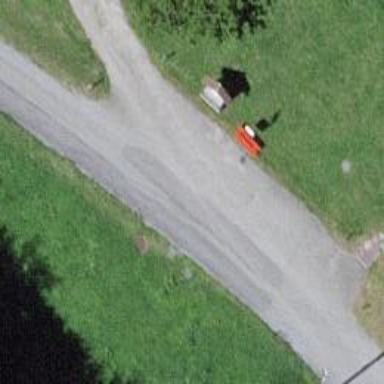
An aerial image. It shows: Bus stop with stop position for public transport.